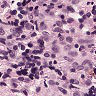
Metastatic tissue present: no